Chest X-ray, PA view. Patient: 27 years old, sex F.
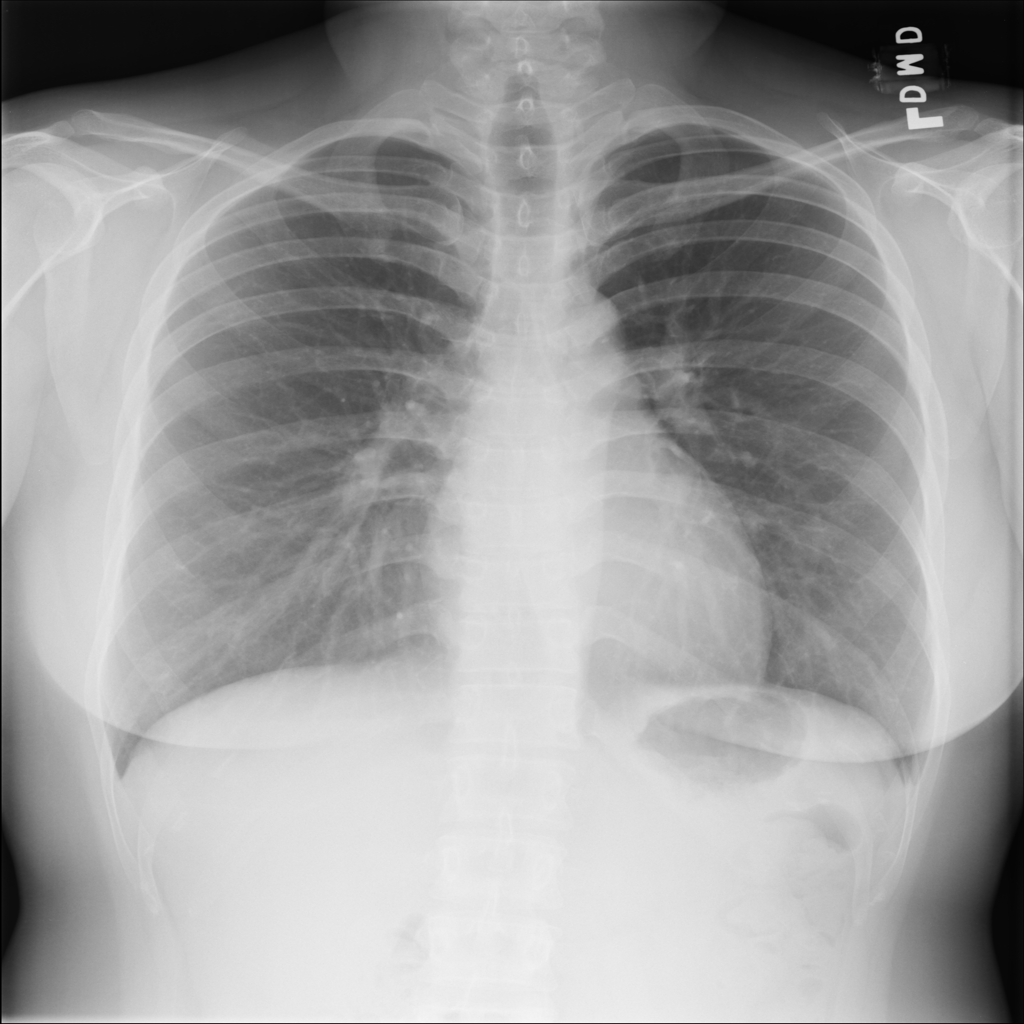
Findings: No Finding